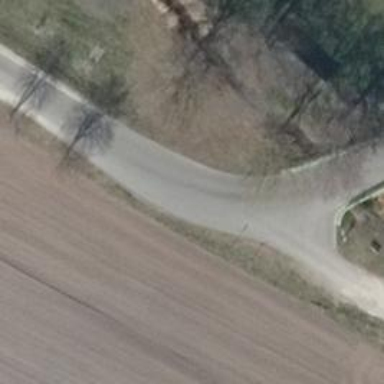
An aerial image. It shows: Unclassified road with asphalt surface.